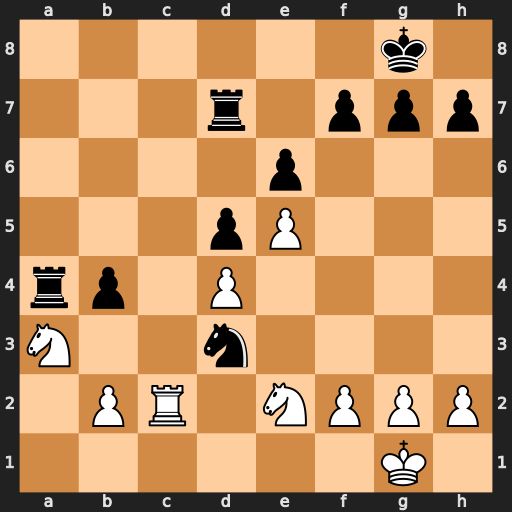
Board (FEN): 6k1/3r1ppp/4p3/3pP3/rp1P4/N2n4/1PR1NPPP/6K1
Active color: w
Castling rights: -
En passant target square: -
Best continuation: Rc8+ Rd8 Rxd8#